Question: I want to make a Clock like Jelly bean (hours in bold and minutes normal) like this image:

i downloaded the EditClock widget from Android openSource, The clock works, but i cant make th "Bold" work im using this code:
<URL>
im ussing the Jelly Bean Fonts.
and this is part of my layout
'''
<com.myApp.views.DigitalClock
android:id="@+id/digitalClock1"
android:layout_width="wrap_content"
android:layout_height="wrap_content"
android:layout_alignTop="@+id/musicDashboard"
android:layout_centerHorizontal="true" >
<TextView android:id="@+id/timeDisplayBackground"
android:layout_width="wrap_content"
android:layout_height="wrap_content"
android:singleLine="true"
android:textColor="#ffffffff"
android:textSize="@dimen/clock_text_size"
android:textAppearance="?android:attr/textAppearanceMedium"
android:layout_marginBottom="6dip"
android:ellipsize="none"
/>
<TextView android:id="@+id/timeDisplayForeground"
android:layout_width="wrap_content"
android:layout_height="wrap_content"
android:singleLine="true"
android:ellipsize="none"
android:textStyle="bold"
android:textColor="#ffffffff"
android:layout_alignStart="@+id/timeDisplayBackground"
android:textAppearance="?android:attr/textAppearanceMedium"
android:layout_alignTop="@+id/timeDisplayBackground"
android:layout_marginBottom="6dip"
android:textSize="@dimen/clock_text_size"
/>
</com.myApp.views.DigitalClock>
'''
How i can make this work? in Gingerbread and Up?
Thanks
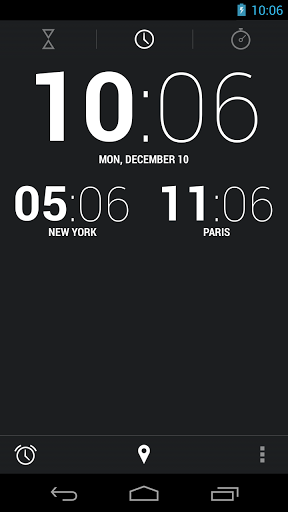
Answer: You could modify the code for the DigitalClock widget to add a Span around the first part of the text. Try this code in the 'updateTime()' method:
'''
CharSequence newTime = DateFormat.format(mFormat, mCalendar);
SpannableString spannable = new SpannableString(newTime);
int endIndex = spannable.indexOf(':');
spannable.setSpan(new StylePan(Typeface.BOLD), 0, endIndex, Spanned.SPAN_EXCLUSIVE_EXCLUSIVE);
mTimeDisplayBackground.setText(spannable);
mTimeDisplayForeground.setText(spannable);
mAmPm.setIsMorning(mCalendar.get(Calendar.AM_PM) == 0);
'''